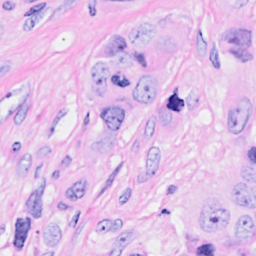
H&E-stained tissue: Breast